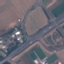
Land use / land cover class: Highway